Question: I have a 'UICollectionView' in my storyboard which has a 'UICollectionViewCell' of which I have clicked and dragged to make its size 100w 100h. I also have a swift file controlling this. The code is as follows:
'''
override func numberOfSectionsInCollectionView(collectionView: UICollectionView) -> Int {
//#warning Incomplete method implementation -- Return the number of sections
return 4
}
override func collectionView(collectionView: UICollectionView, numberOfItemsInSection section: Int) -> Int {
//#warning Incomplete method implementation -- Return the number of items in the section
return 10
}
override func collectionView(collectionView: UICollectionView, cellForItemAtIndexPath indexPath: NSIndexPath) -> UICollectionViewCell {
let cell = collectionView.dequeueReusableCellWithReuseIdentifier(reuseIdentifier, forIndexPath: indexPath) as! UICollectionViewCell
// Configure the cell
return cell
}
'''
When I run this however, the first row is stretched like this:
How to I get them all to be the same size?
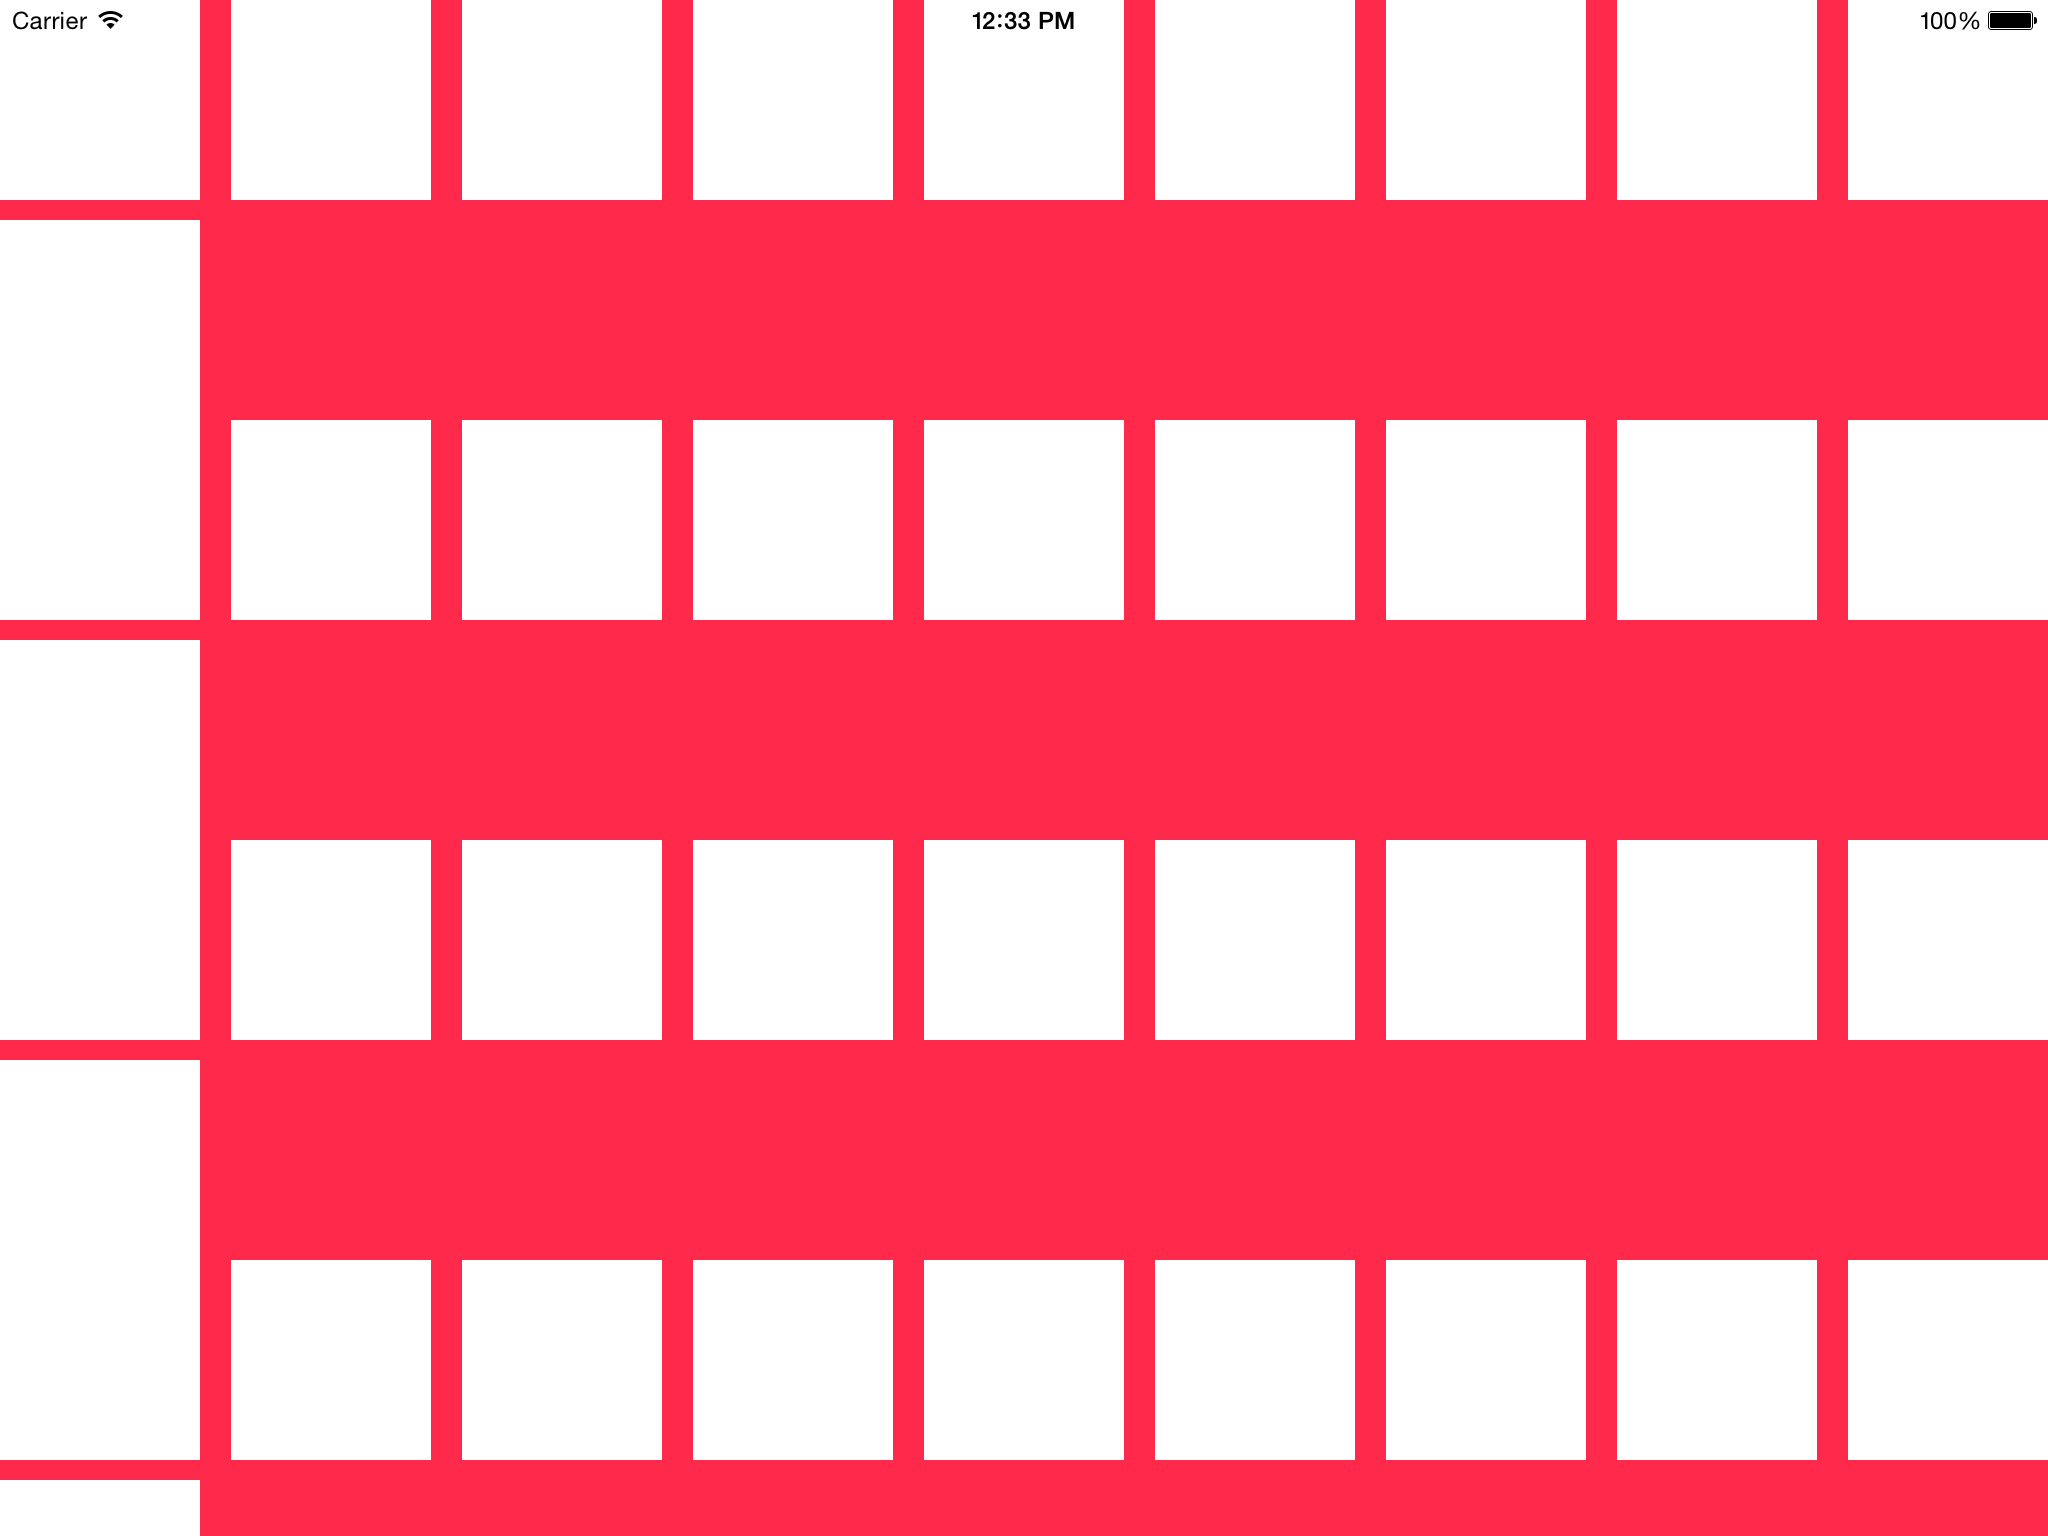
Answer: Your issue is not a "stretched" first row cell. It is a section inset of 0 points, which causes the last cell of section 0 to be flush up against the first cell of section 1.
You can fix this issue by implementing 'UICollectionViewDelegateFlowLayout' and setting the section inset. Make your class conform to 'UICollectionViewDelegateFlowLayout', set 'collectionView.delegate' to 'self', and implement the desired functions of 'UICollectionViewDelegateFlowLayout'. Relevant delegate functions include:
'''
func collectionView(collectionView: UICollectionView, layout collectionViewLayout: UICollectionViewLayout, sizeForItemAtIndexPath indexPath: NSIndexPath) -> CGSize
func collectionView(collectionView: UICollectionView, layout collectionViewLayout: UICollectionViewLayout, insetForSectionAtIndex section: Int) -> UIEdgeInsets
func collectionView(collectionView: UICollectionView, layout collectionViewLayout: UICollectionViewLayout, minimumLineSpacingForSectionAtIndex section: Int) -> CGFloat
'''